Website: lowes
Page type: customer-info-address
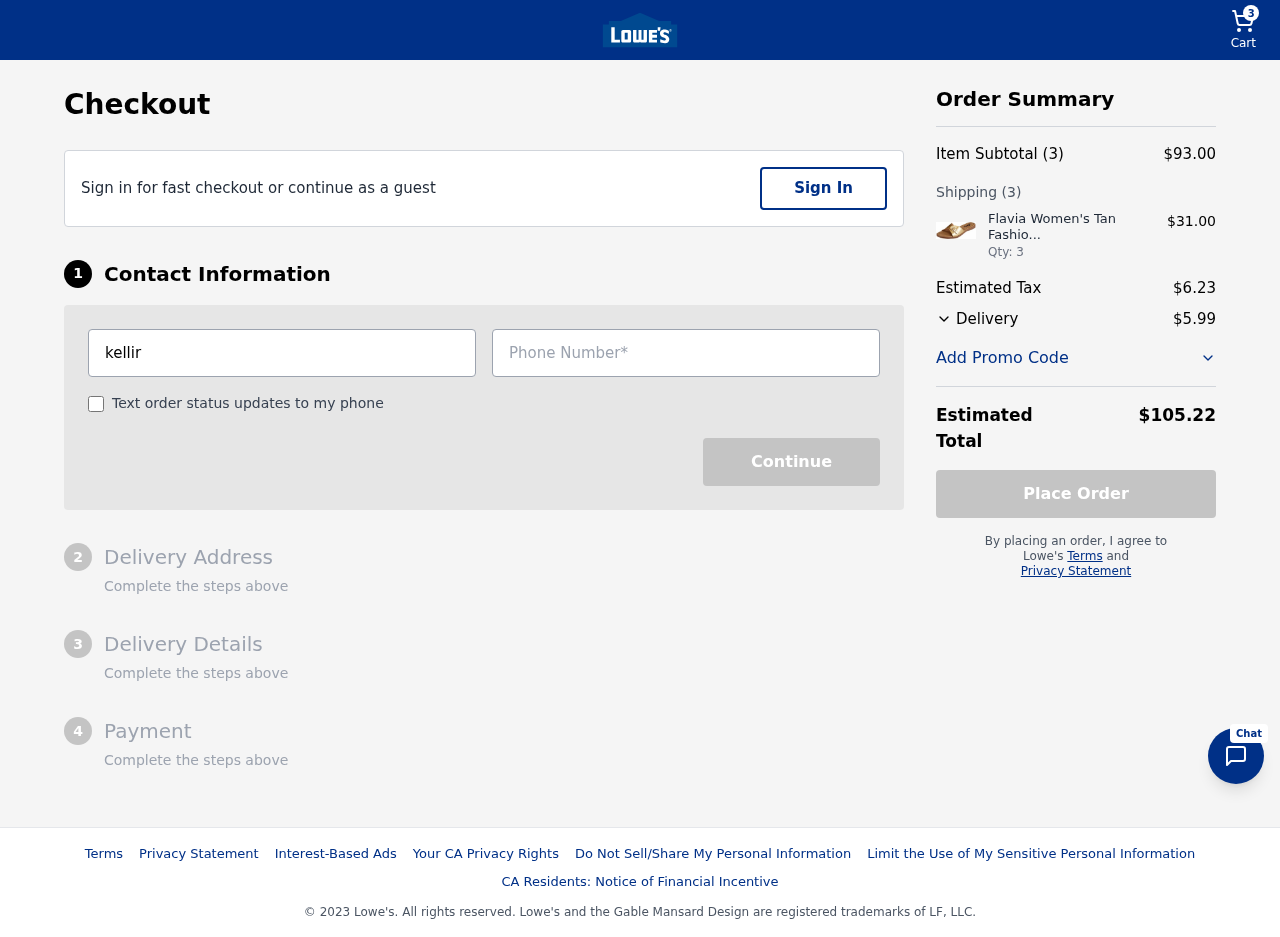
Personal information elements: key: PII_EMAIL
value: kellirojas@yahoo.com
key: PII_PHONE
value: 4306187625
Product elements: key: PRODUCT1_NAME
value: Flavia Women's Tan Fashion Sandals-7 UK (39 EU) (8 US) (FL/203/TAN)
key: PRODUCT1_PRICE
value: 31
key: PRODUCT1_QUANTITY
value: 3
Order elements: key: ORDER_NUM_ITEMS
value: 3
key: ORDER_SUBTOTAL
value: $93.00
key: ORDER_NUM_ITEMS2
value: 3
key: ORDER_TAX
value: $6.23
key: ORDER_SHIPPING_COST
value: $5.99
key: ORDER_TOTAL
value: $105.22